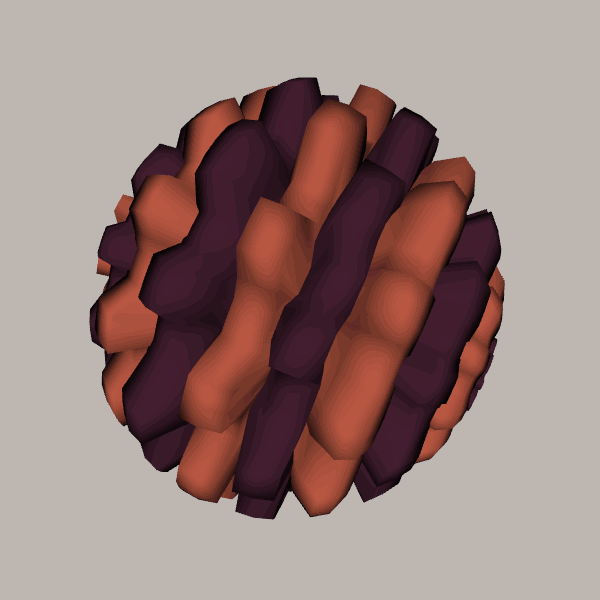
Background: light